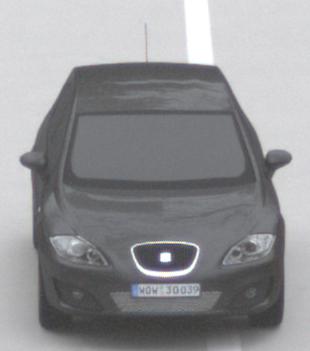
Make: SEAT
Model: Leon 1.4
Detailed model: Leon (1P)
Model produced from: 2009/04
Model produced until: 2010/08
Doors: 5
Color: gray
Road condition: dry road
Daytime: midday
Contrast: low contrast